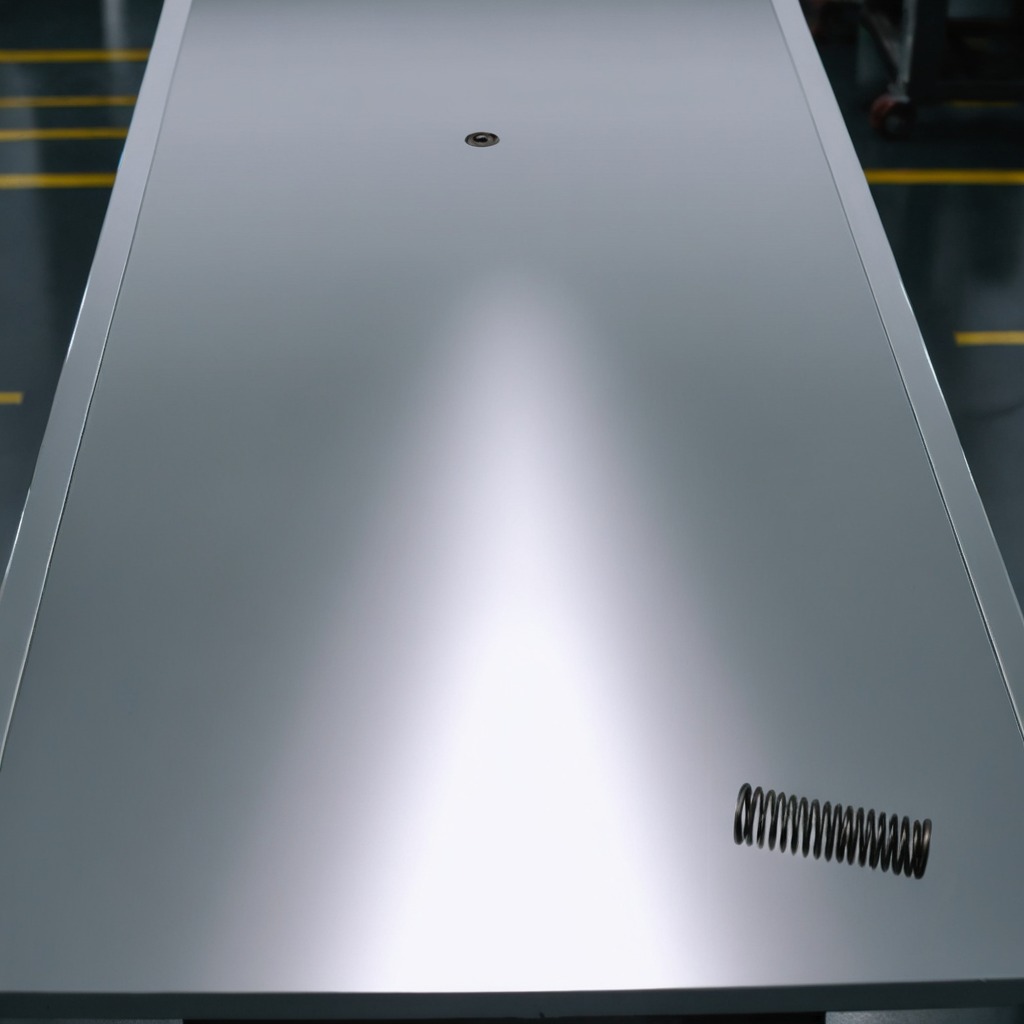
A coiled metal spring is lying on a high-gloss table.